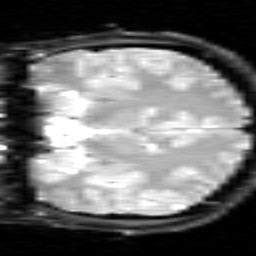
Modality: inplaneT2
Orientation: coronal
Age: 29
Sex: male